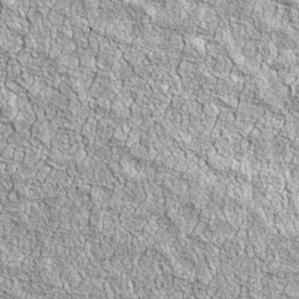
Label: non_frost